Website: lowes
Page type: billing-address
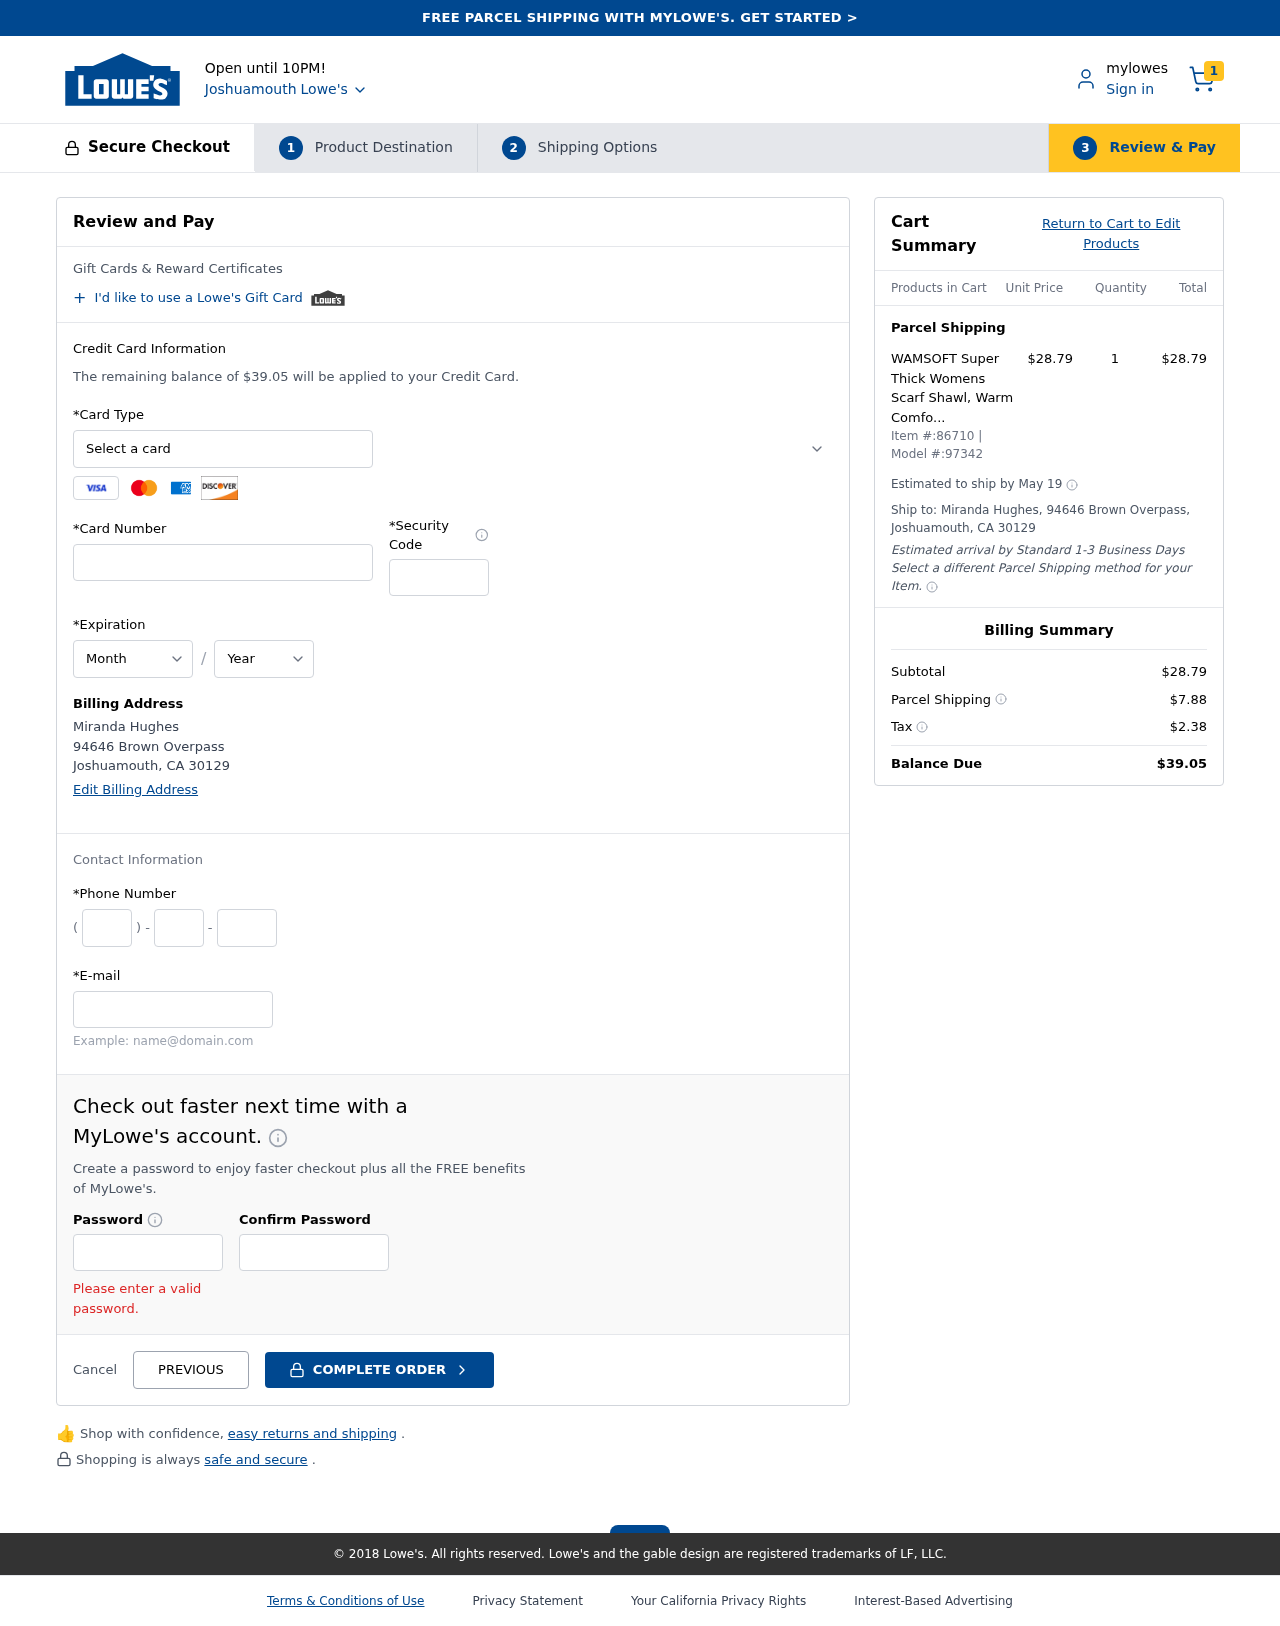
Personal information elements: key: PII_CARD_CVV
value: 5213
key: PII_CARD_EXPIRY_MONTH
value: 06
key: PII_CARD_EXPIRY_YEAR
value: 27
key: PII_CARD_NUMBER
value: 3711 6643 0149 260
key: PII_CARD_TYPE
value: American Express
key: PII_CITY
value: Joshuamouth
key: PII_CITY_STATE_ZIP
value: Joshuamouth, CA 30129
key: PII_EMAIL
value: miranda_hughes@hotmail.com
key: PII_FULLNAME
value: Miranda Hughes
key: PII_PHONE_AREA
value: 443
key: PII_PHONE_PREFIX
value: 714
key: PII_PHONE_SUFFIX
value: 1003
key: PII_STREET
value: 94646 Brown Overpass
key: PII_FULLNAME2
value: Miranda Hughes
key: PII_STATE_ABBR
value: CA
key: PII_POSTCODE
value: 30129
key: PII_POSTCODE_FULL
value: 30129
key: PII_CITY_STATE
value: Joshuamouth, CA
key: PII_POSTCODE_NUMERIC
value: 30129
Product elements: key: PRODUCT1_NAME
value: WAMSOFT Super Thick Womens Scarf Shawl, Warm Comfortable 3X Thick Spring Soft Rainbow Cashmere Large
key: PRODUCT1_PRICE
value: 28.79
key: PRODUCT1_QUANTITY
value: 1
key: PRODUCT_ITEM_NUMBER
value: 86710
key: PRODUCT_MODEL_NUMBER
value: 97342
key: PRODUCT1_LINE_TOTAL
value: $28.79
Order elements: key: ORDER_NUM_ITEMS
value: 1
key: ORDER_TOTAL
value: $39.05
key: ORDER_SHIPPING_DATE
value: May 19
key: ORDER_SUBTOTAL
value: $28.79
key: ORDER_SHIPPING_COST
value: $7.88
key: ORDER_TAX
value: $2.38